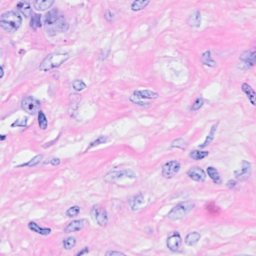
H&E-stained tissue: Breast